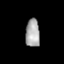
Tissue: lung
Cell type: Others
Senescence score: 0.2239
Nuclear area (px): 384
Mean DAPI intensity: 171.354